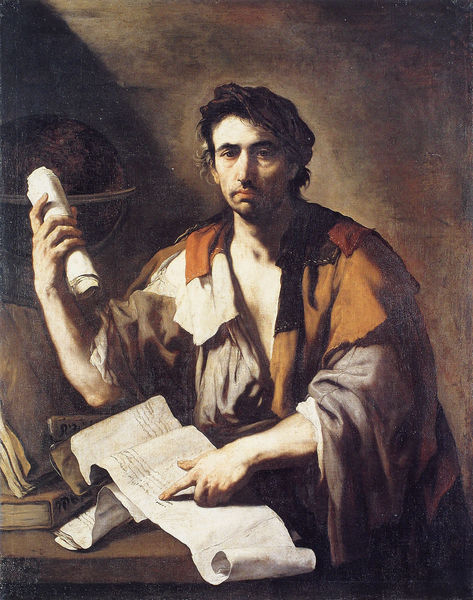
Titel: Kynischer Philosoph
Künstler: Luca Giordano
Institution: München, Bayrische Staatsgemäldesammlungen, Alte Pinakothek
Schlagwörter: dunkel, gemälde, hand, mann, umhang, ocker, braun, finger, licht, tisch, ölbild, blick, bart, kappe, arm, blass, halten, bildnis, portrait, porträt, gewand, haare, mantel, händler, kaufmann, schrift, bücher, papier, papiere, man, zeigefinger, lesen, lichteinfall, zeigen, lumpen, buch, text, rolle, pergament, heiligenschein, papierrolle, brief, leder, heben, aufgestützt, mappe, schriftrolle, gelehrter, deuten, reisender, globus, weiser, weltkugel, schriftrollen, hieronymus, erfinder, vermesser, erkunder, bedeuten